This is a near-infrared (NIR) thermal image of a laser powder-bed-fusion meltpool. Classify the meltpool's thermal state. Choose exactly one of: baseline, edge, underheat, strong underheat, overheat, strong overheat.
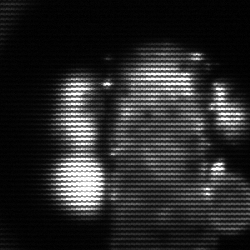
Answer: strong underheat